【题型】解答题　【知识点】平面几何　【难度】easy
如图，点 $A, B, C$ 在 $\odot O$ 上，$\angle ACB = 35^\circ$，以 $BA, BC$ 为边作 $\square ABCD$。

(1) 当 $BC$ 经过圆心 $O$ 时（如图1），求 $\angle D$ 的度数；

(2) 当 $AD$ 与 $\odot O$ 相切时（如图2），若 $\odot O$ 的半径为6，求 $\overset{\frown}{AC}$ 的长。
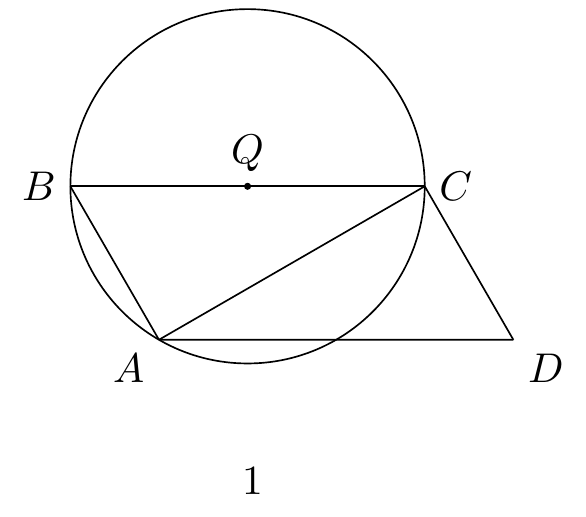
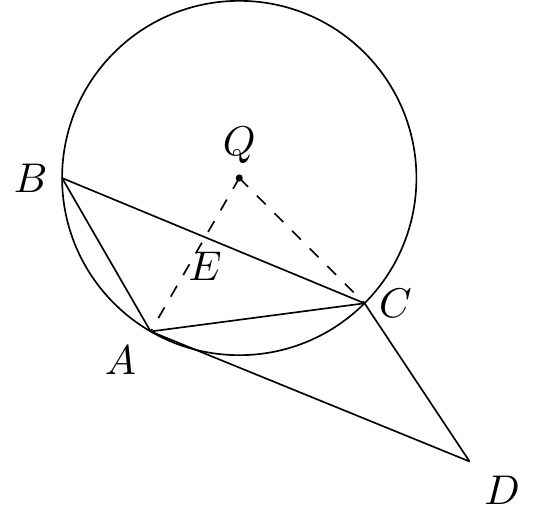
【解答】
(1) 解：$\because BC$ 经过圆心 $O$，

$\therefore BC$ 为 $\odot O$ 的直径，

$\therefore \angle BAC = 90^\circ$，

$\because \angle ACB = 35^\circ$，

$\therefore \angle ABC = 90^\circ - 35^\circ = 55^\circ$，

$\because$ 四边形 $ABCD$ 为平行四边形，

$\therefore \angle D = \angle ABC = 55^\circ$；

（2）解：连接 $AO$、$CO$，如图所示：

$\because AD$ 与 $\odot O$ 相切，

$\therefore AO \perp AD$，

$\therefore \angle OAD = 90^\circ$，

$\because$ 在 $\square ABCD$ 中 $BC \parallel AD$，

$\therefore \angle OEC = \angle OAD = 90^\circ$，

$\therefore OA \perp BC$，

$\therefore BE = CE$，

$\therefore OA$ 垂直平分 $BC$，

$\therefore AB = AC$，

$\therefore \angle ABC = \angle ACB = 35^\circ$，

$\therefore \angle AOC = 2\angle ABC = 70^\circ$，

$\therefore \overset{\frown}{AC} = \frac{70\pi \times 6}{180} = \frac{7\pi}{3}$。
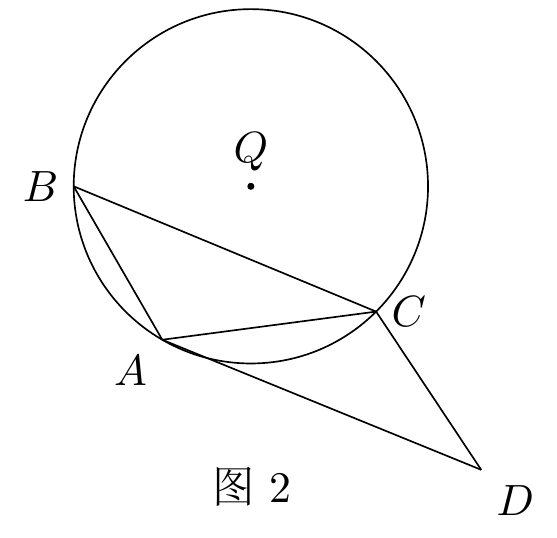